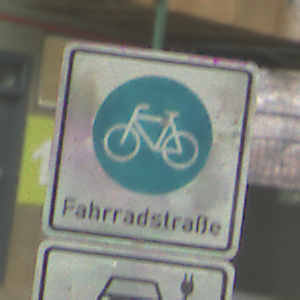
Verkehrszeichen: BeginnFahrradstrasse
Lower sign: MehrspurigeFahrzeugeFrei11
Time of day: MorningAfternoon
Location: Roofed (Special)
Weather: NotSpecified
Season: NotSpecified
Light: Artificial